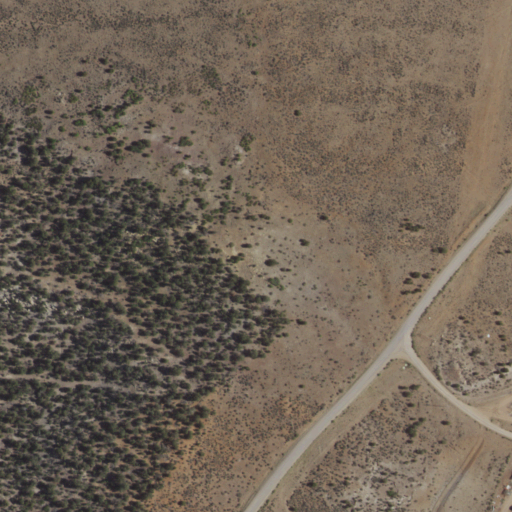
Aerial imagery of mountain in New Mexico named Burnt Mesa containing shrub, evergreen forest, and low intensity development